Aerial crown-view tile of a tropical tree (Barro Colorado Island, Panama), acquired 20250217:
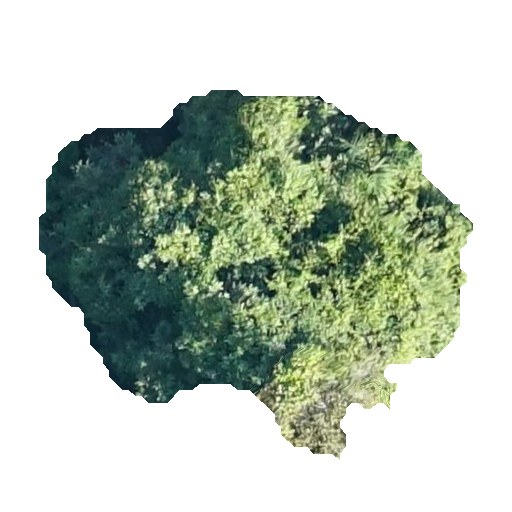
Species: Guazuma ulmifolia
GBIF accepted scientific name: Guazuma ulmifolia
Crown area: 157.92 m²